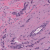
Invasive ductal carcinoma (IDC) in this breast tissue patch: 1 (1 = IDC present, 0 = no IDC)